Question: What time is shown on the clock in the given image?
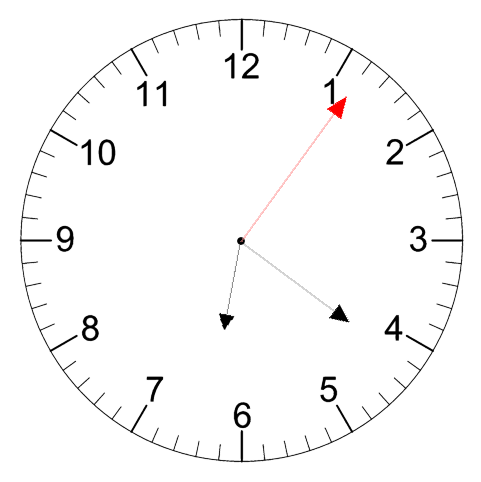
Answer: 06:21:06